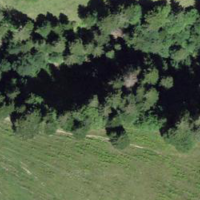
EUNIS habitat code: 45
Species observed at this site:
Clinopodium vulgare